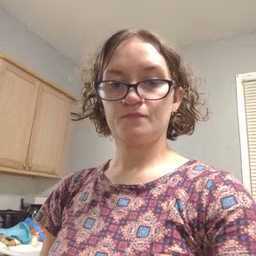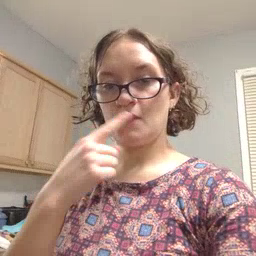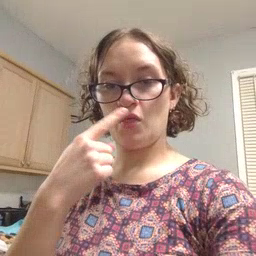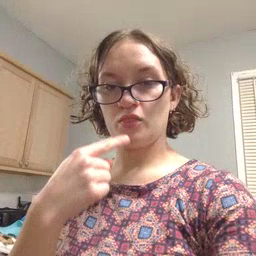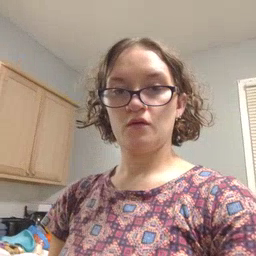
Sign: mouth